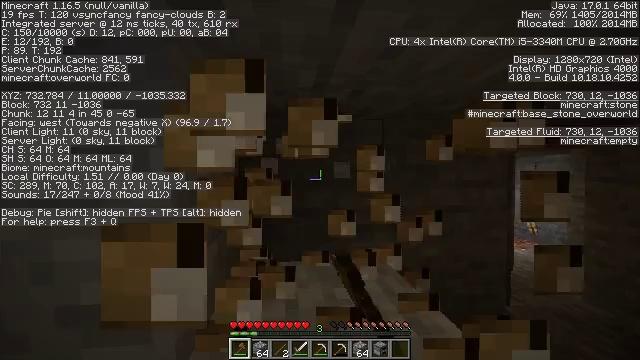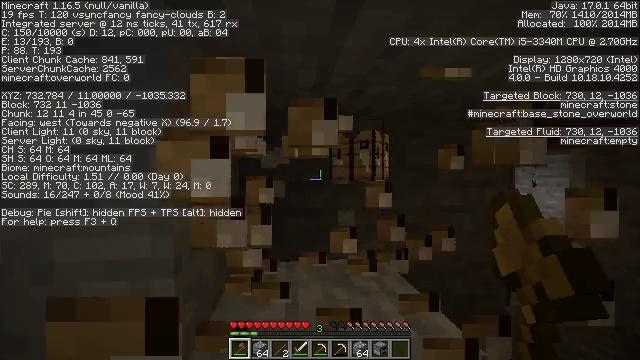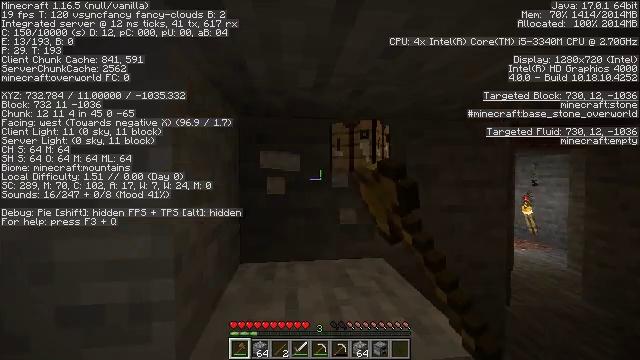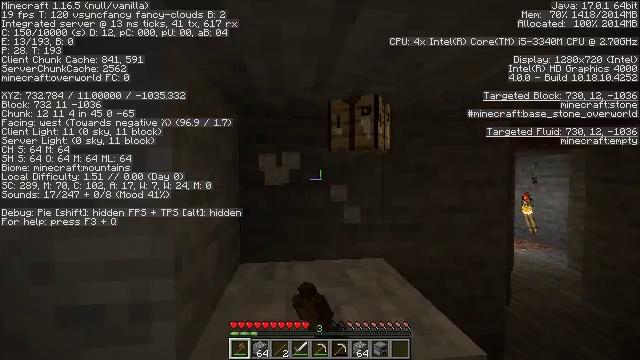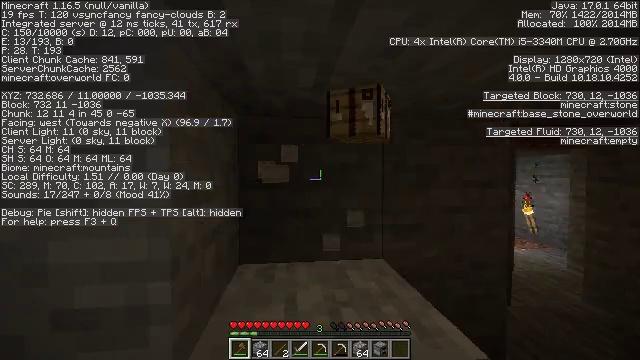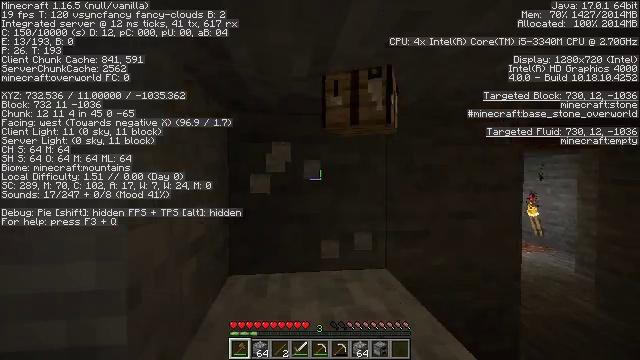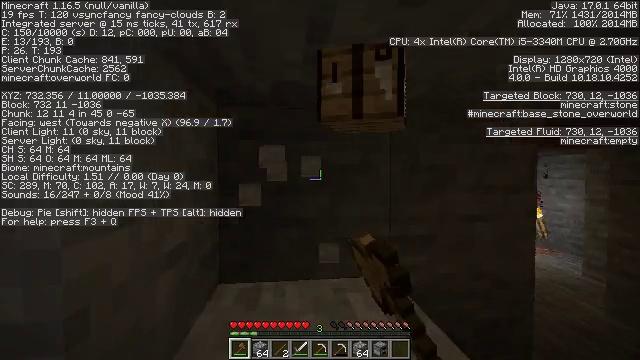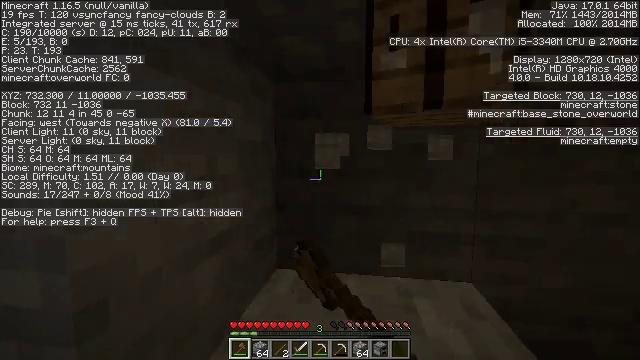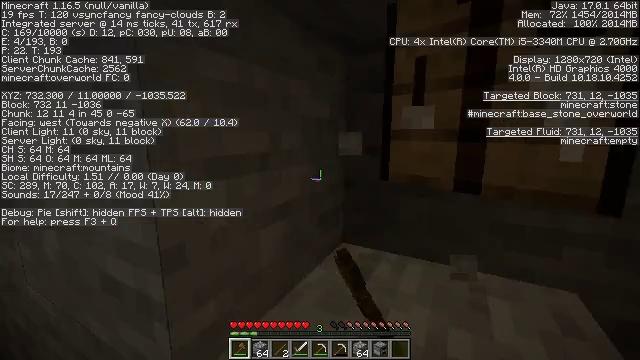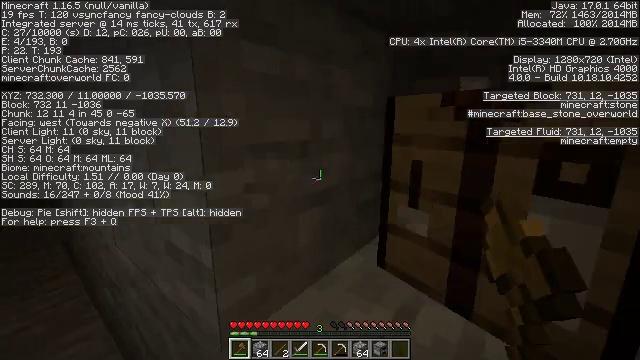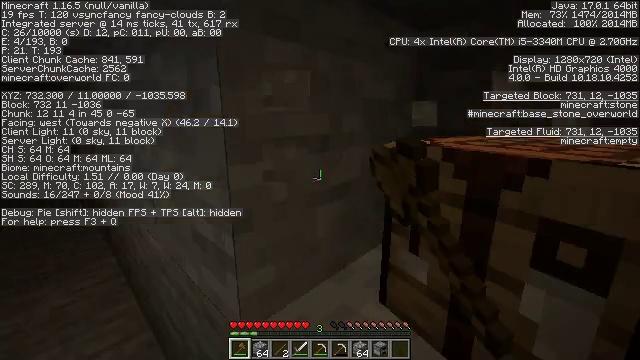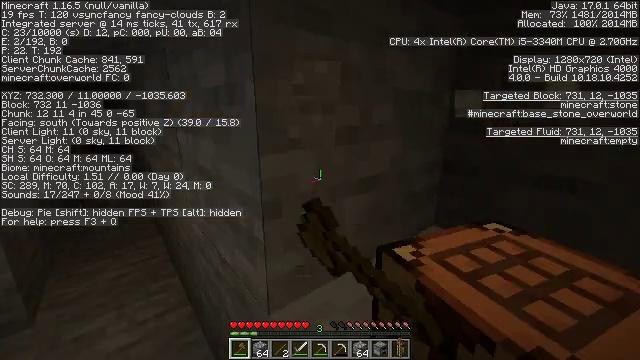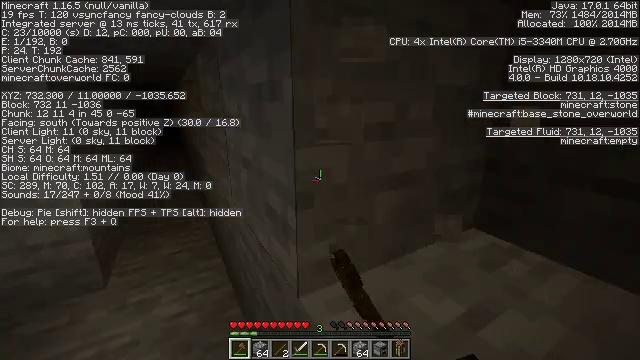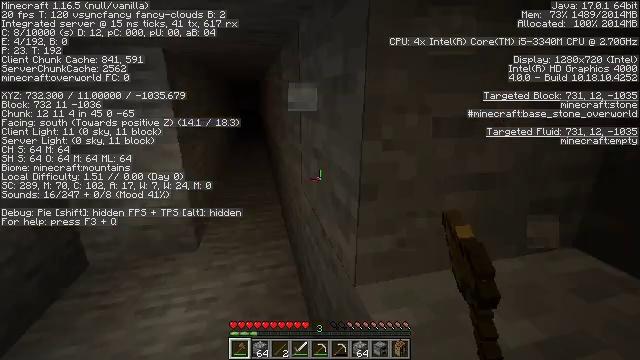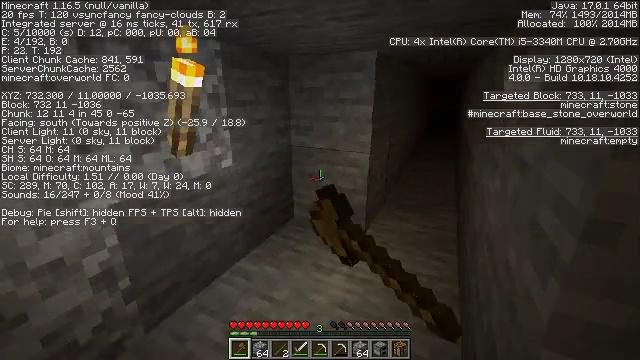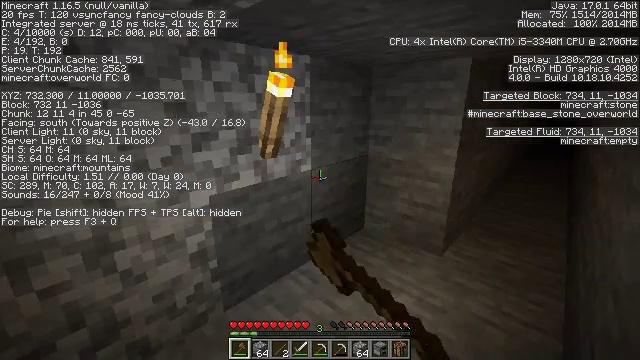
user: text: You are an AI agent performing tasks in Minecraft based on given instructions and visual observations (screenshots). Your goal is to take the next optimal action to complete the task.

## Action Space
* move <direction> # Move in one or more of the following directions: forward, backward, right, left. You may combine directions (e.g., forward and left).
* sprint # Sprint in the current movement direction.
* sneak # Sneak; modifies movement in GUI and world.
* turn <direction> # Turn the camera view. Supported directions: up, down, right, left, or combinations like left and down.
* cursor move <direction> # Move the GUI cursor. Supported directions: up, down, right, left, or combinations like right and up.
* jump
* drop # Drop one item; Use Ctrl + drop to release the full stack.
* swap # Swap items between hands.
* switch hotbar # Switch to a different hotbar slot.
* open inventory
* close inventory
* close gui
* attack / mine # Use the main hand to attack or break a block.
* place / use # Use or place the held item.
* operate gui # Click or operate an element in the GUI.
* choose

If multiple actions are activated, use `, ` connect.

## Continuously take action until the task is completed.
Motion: motion action
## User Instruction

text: Destroy the wall torch to gather it.
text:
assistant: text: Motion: attack / mine
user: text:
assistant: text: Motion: attack / mine
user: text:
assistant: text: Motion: attack / mine
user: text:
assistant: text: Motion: move forward, attack / mine
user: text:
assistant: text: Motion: move forward, attack / mine
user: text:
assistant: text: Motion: move forward, attack / mine
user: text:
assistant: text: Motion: move forward and move right, turn left and down, attack / mine
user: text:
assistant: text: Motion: move forward and move right, turn left and down, attack / mine
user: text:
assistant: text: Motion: move forward and move right, turn left and down, attack / mine
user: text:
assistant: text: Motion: move forward and move right, turn left and down, attack / mine
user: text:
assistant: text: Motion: move forward and move right, turn left and down, attack / mine
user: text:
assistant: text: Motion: move right, turn left and down, attack / mine
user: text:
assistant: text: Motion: turn left and down, attack / mine
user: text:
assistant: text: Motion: turn left, attack / mine
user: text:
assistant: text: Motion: turn left and up, attack / mine
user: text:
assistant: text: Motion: turn left, attack / mine
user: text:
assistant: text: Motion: attack / mine
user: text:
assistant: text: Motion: attack / mine
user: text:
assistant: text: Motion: attack / mine
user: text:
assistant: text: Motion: attack / mine
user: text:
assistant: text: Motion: attack / mine
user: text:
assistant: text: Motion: move forward, attack / mine
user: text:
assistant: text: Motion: move forward, attack / mine
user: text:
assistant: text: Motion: move forward
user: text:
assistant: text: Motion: move forward, turn left and up
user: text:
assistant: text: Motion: move forward, turn left and up
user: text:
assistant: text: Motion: turn left
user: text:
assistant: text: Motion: no_op
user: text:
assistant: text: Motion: no_op
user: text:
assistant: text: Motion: no_op